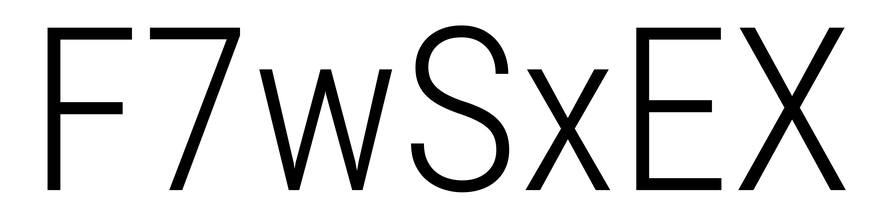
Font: Roboto_Condensed_Light